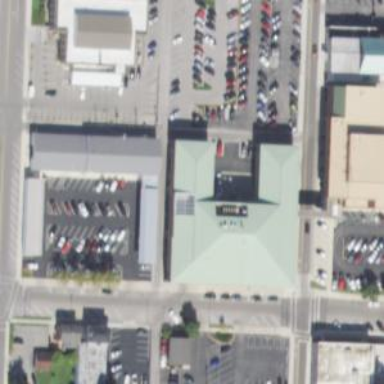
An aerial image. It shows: Modern public building with orange exterior and teal hipped roof.